На гладкую поверхность, ограниченную двумя дугообразными вертикальными стенками (см. рисунок), из точки $O$ (центр огороженной части поверхности) выпускают маленькую шайбу со скоростью $v$ под малым углом $\alpha \ll 1$ к оси $y$.
Оцените время между последовательными пересечениями шайбой оси $y$. Радиусы дуг $R$ и расстояние $2 h$ известны, причем $h \ll R$. Удары шайбы о стенки упругие.
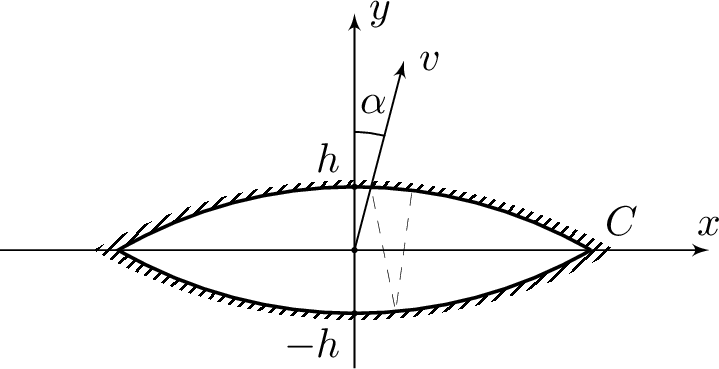
Решение: Предположим, что удары о стенки происходят гораздо чаще, чем пересечения шайбой оси $y$, и что движение вдоль оси $x$ ограничено в узкой области вблизи начала координат (затем убедимся в верности этого предположения). Тогда время пролета от стенки до стенки $\Delta t \simeq-\frac{2 h}{v}$ будет почти постоянным. Изменение проекции скорости на ось $x$ за один удар $\Delta v_{x}=-2 \frac{x}{R} v$. Здесь $x$ — абсцисса шайбы. $a_{x} \simeq \frac{\Delta v_{x}}{\Delta t}=-\frac{v^{2}}{R h} x$. С учетом того, что $a_{x}=\ddot{x}$ можем записать $\ddot{x}=-\frac{x v^{2}}{R h}$. Имеем дифференциальное уравнение гармонических колебаний величины $x$: $$ \ddot{x}+\frac{v^{2}}{R h} x=0. $$ Период колебаний величины $x$ равен $T=2 \pi \sqrt{\frac{R h}{v^{2}}}$, а искомое время $\tau=\frac{\pi \sqrt{R h}}{v}$. Заметим, что $\frac{\tau}{\Delta t}=\frac{\pi}{2} \sqrt{\frac{R}{h}} \gg 1$, амплитуда $A$ колебаний вдоль оси $x$ равна $A=a \sqrt{R h} \ll O C=\sqrt{2 R h}$. Это значит, что высказанные выше предположения верны.
Ответ: $$ \tau=\frac{\pi \sqrt{R h}}{v}. $$
Темы:
T, Механика, Колебания, Адиабатический инвариант, Всероссийские